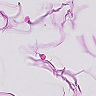
Metastatic tissue present: no